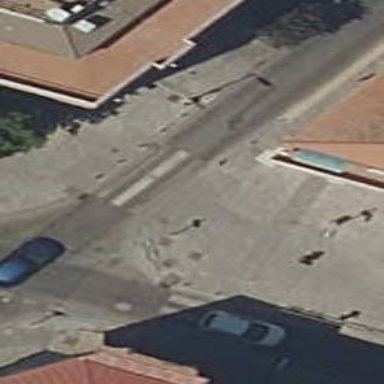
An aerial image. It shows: Uncontrolled crossing on the road.